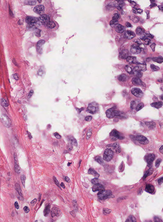
Tumor epithelial tissue: yes
Tumor-associated stroma tissue: yes
Normal tissue: no